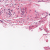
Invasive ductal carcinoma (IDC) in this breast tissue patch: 0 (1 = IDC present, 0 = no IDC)